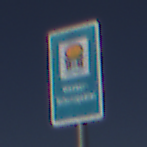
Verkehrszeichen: Wasserschutzgebiet
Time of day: MorningAfternoon
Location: Outdoor (Nature)
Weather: Clear
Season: NotSpecified
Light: Natural